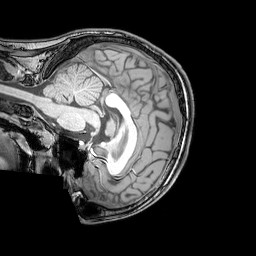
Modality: T1w
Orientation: sagittal
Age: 23
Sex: male
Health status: healthy
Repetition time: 0.081 s
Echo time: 0.037 s